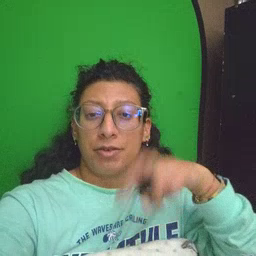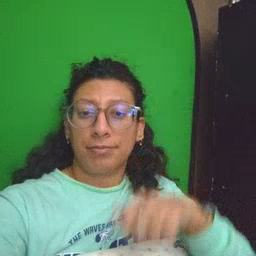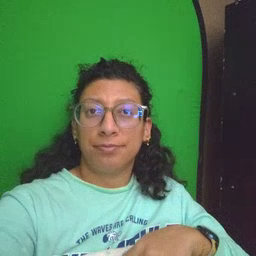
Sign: jump